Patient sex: F
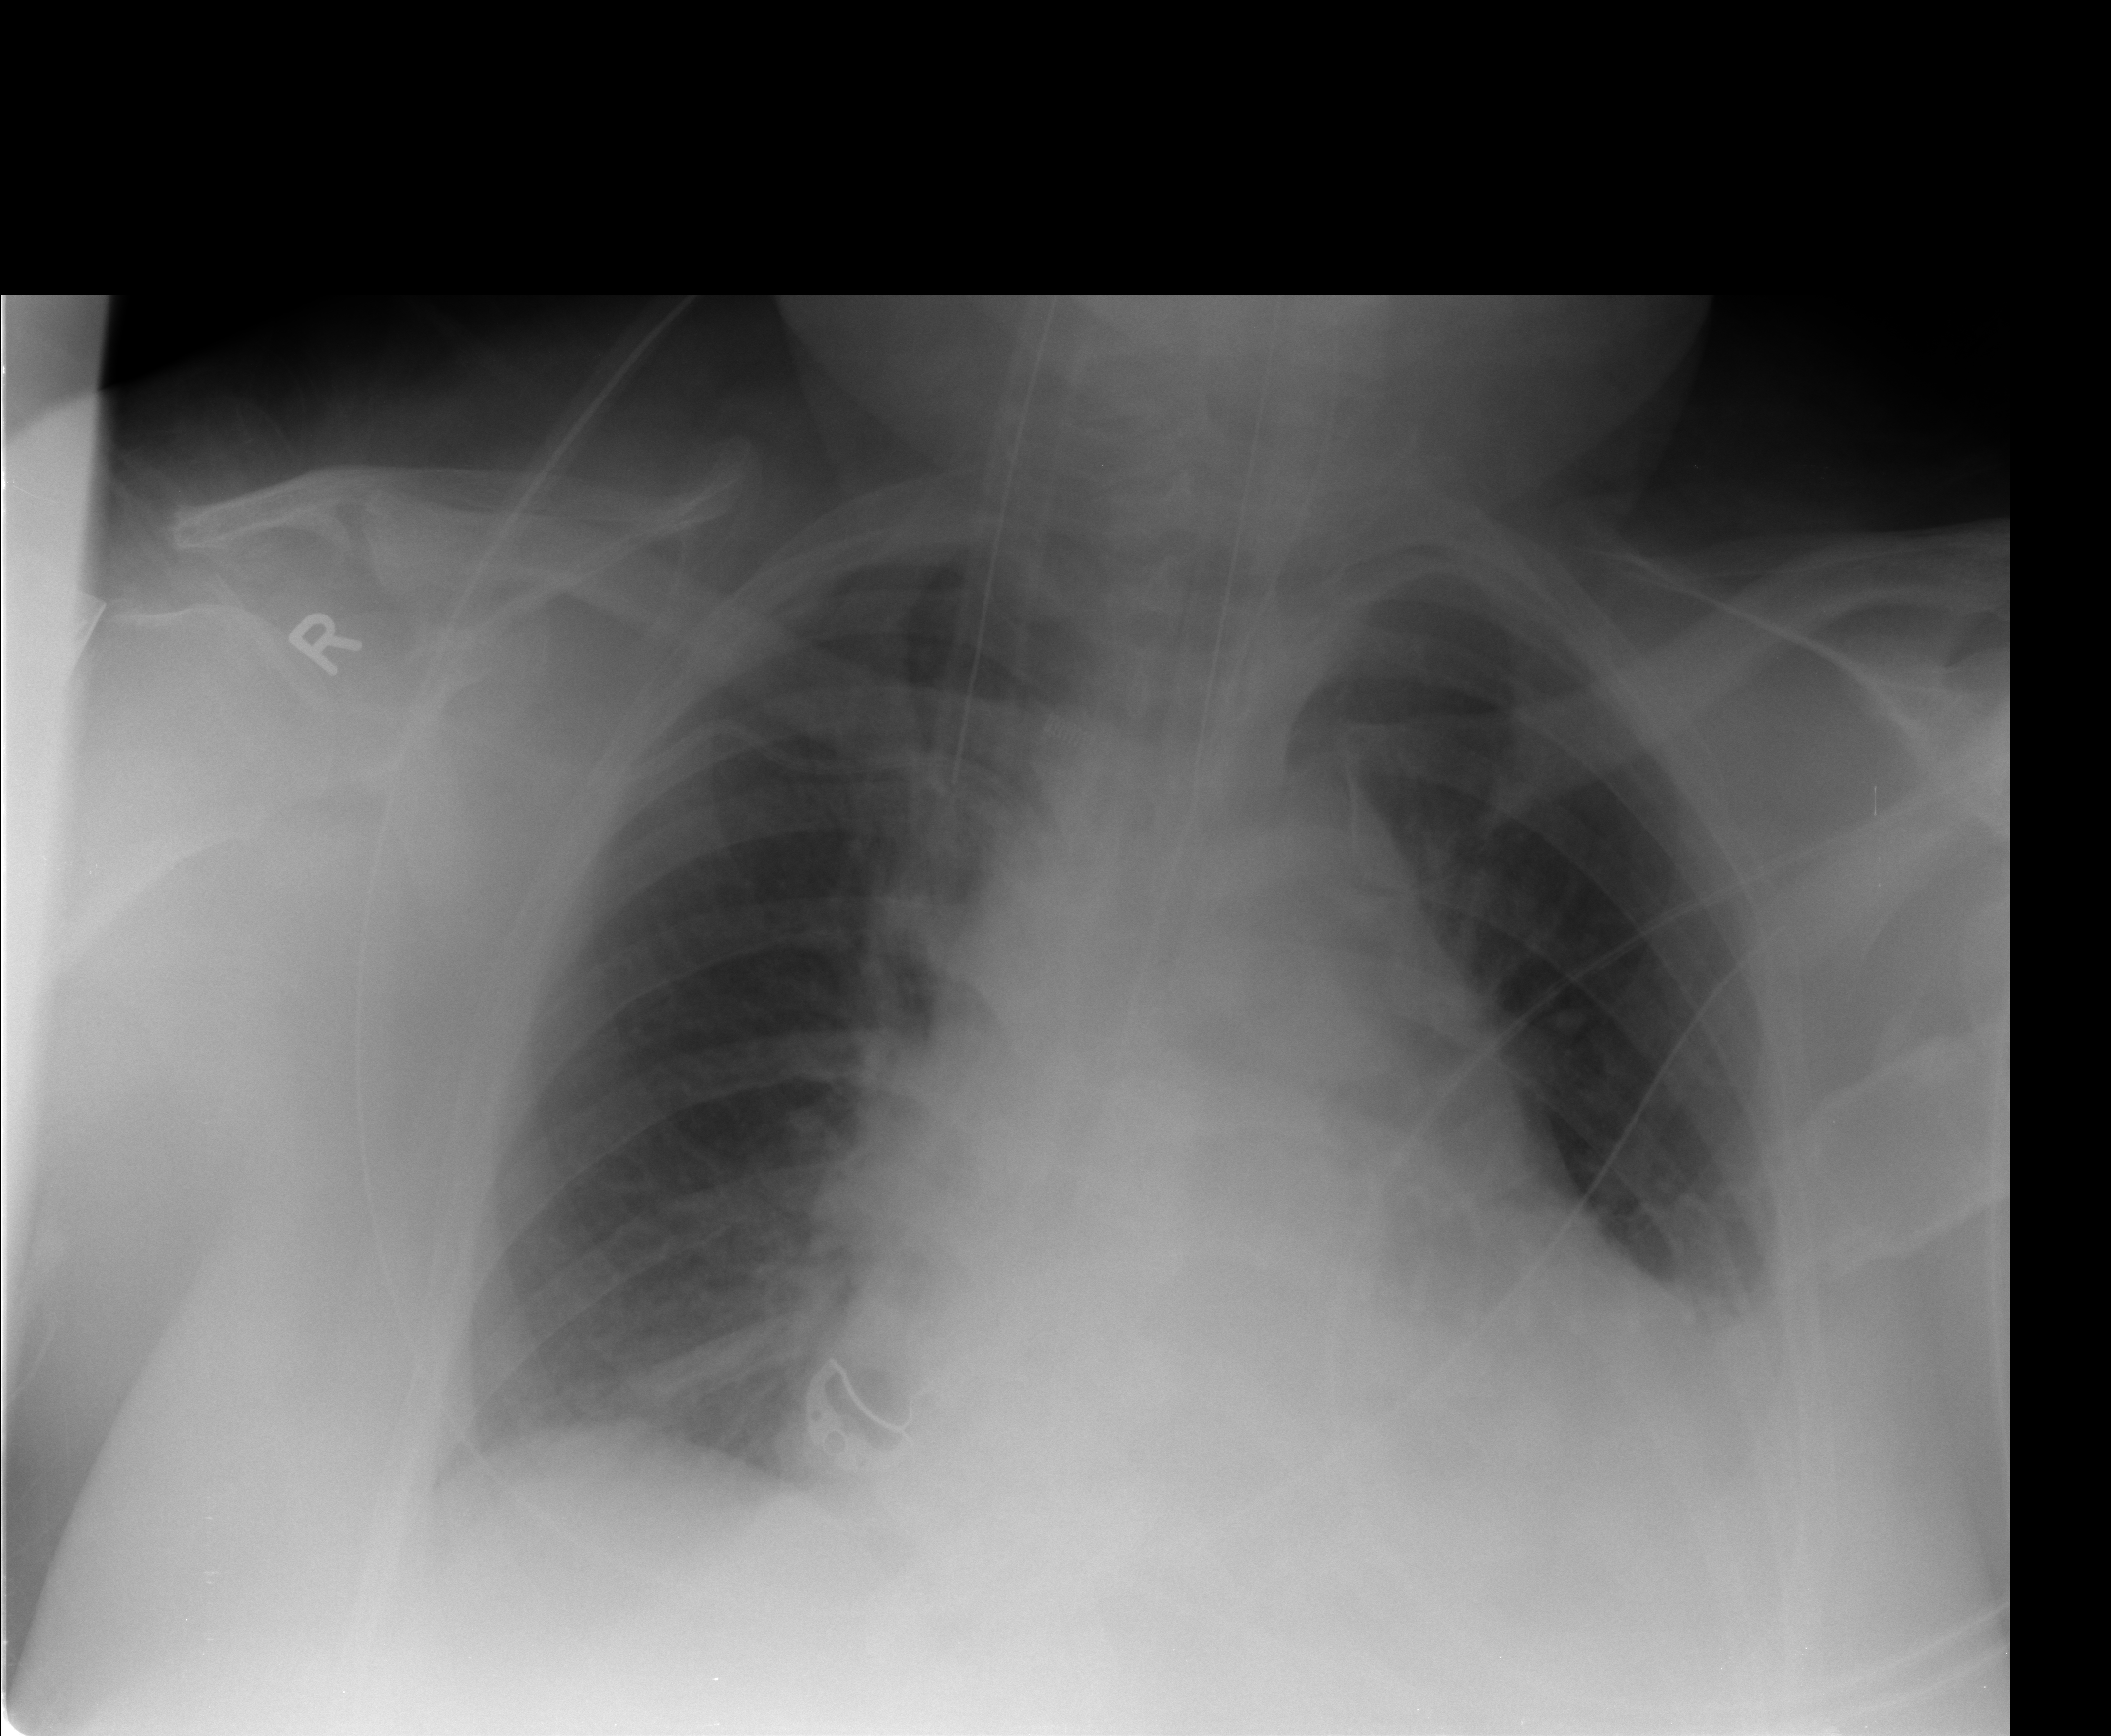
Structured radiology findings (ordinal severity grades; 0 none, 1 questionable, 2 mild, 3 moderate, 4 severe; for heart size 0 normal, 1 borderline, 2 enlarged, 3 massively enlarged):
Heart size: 2
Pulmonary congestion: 2
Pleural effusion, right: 0
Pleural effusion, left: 2
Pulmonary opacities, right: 0
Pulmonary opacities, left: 0
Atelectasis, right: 2
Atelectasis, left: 2